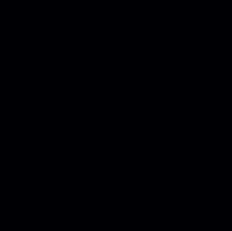
Sound class: Sea waves